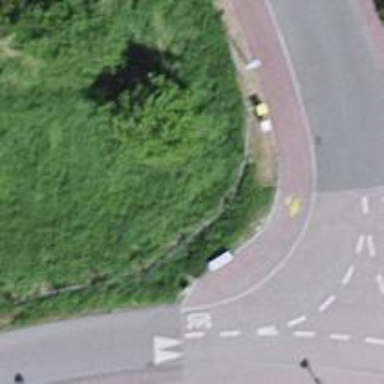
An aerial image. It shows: Post box is visible.